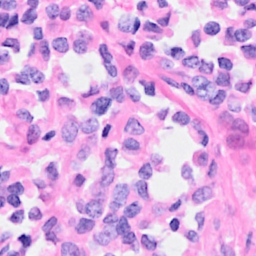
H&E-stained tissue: Breast